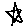
Label: star